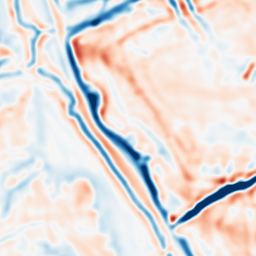
Category: multiscale
Decomposition family: dog
Decomposition parameters: sigma_low: 3
sigma_high: 5
Upsampling method: linear_exact
Upsampling parameters: scale: 4
Upsampling scale: 4